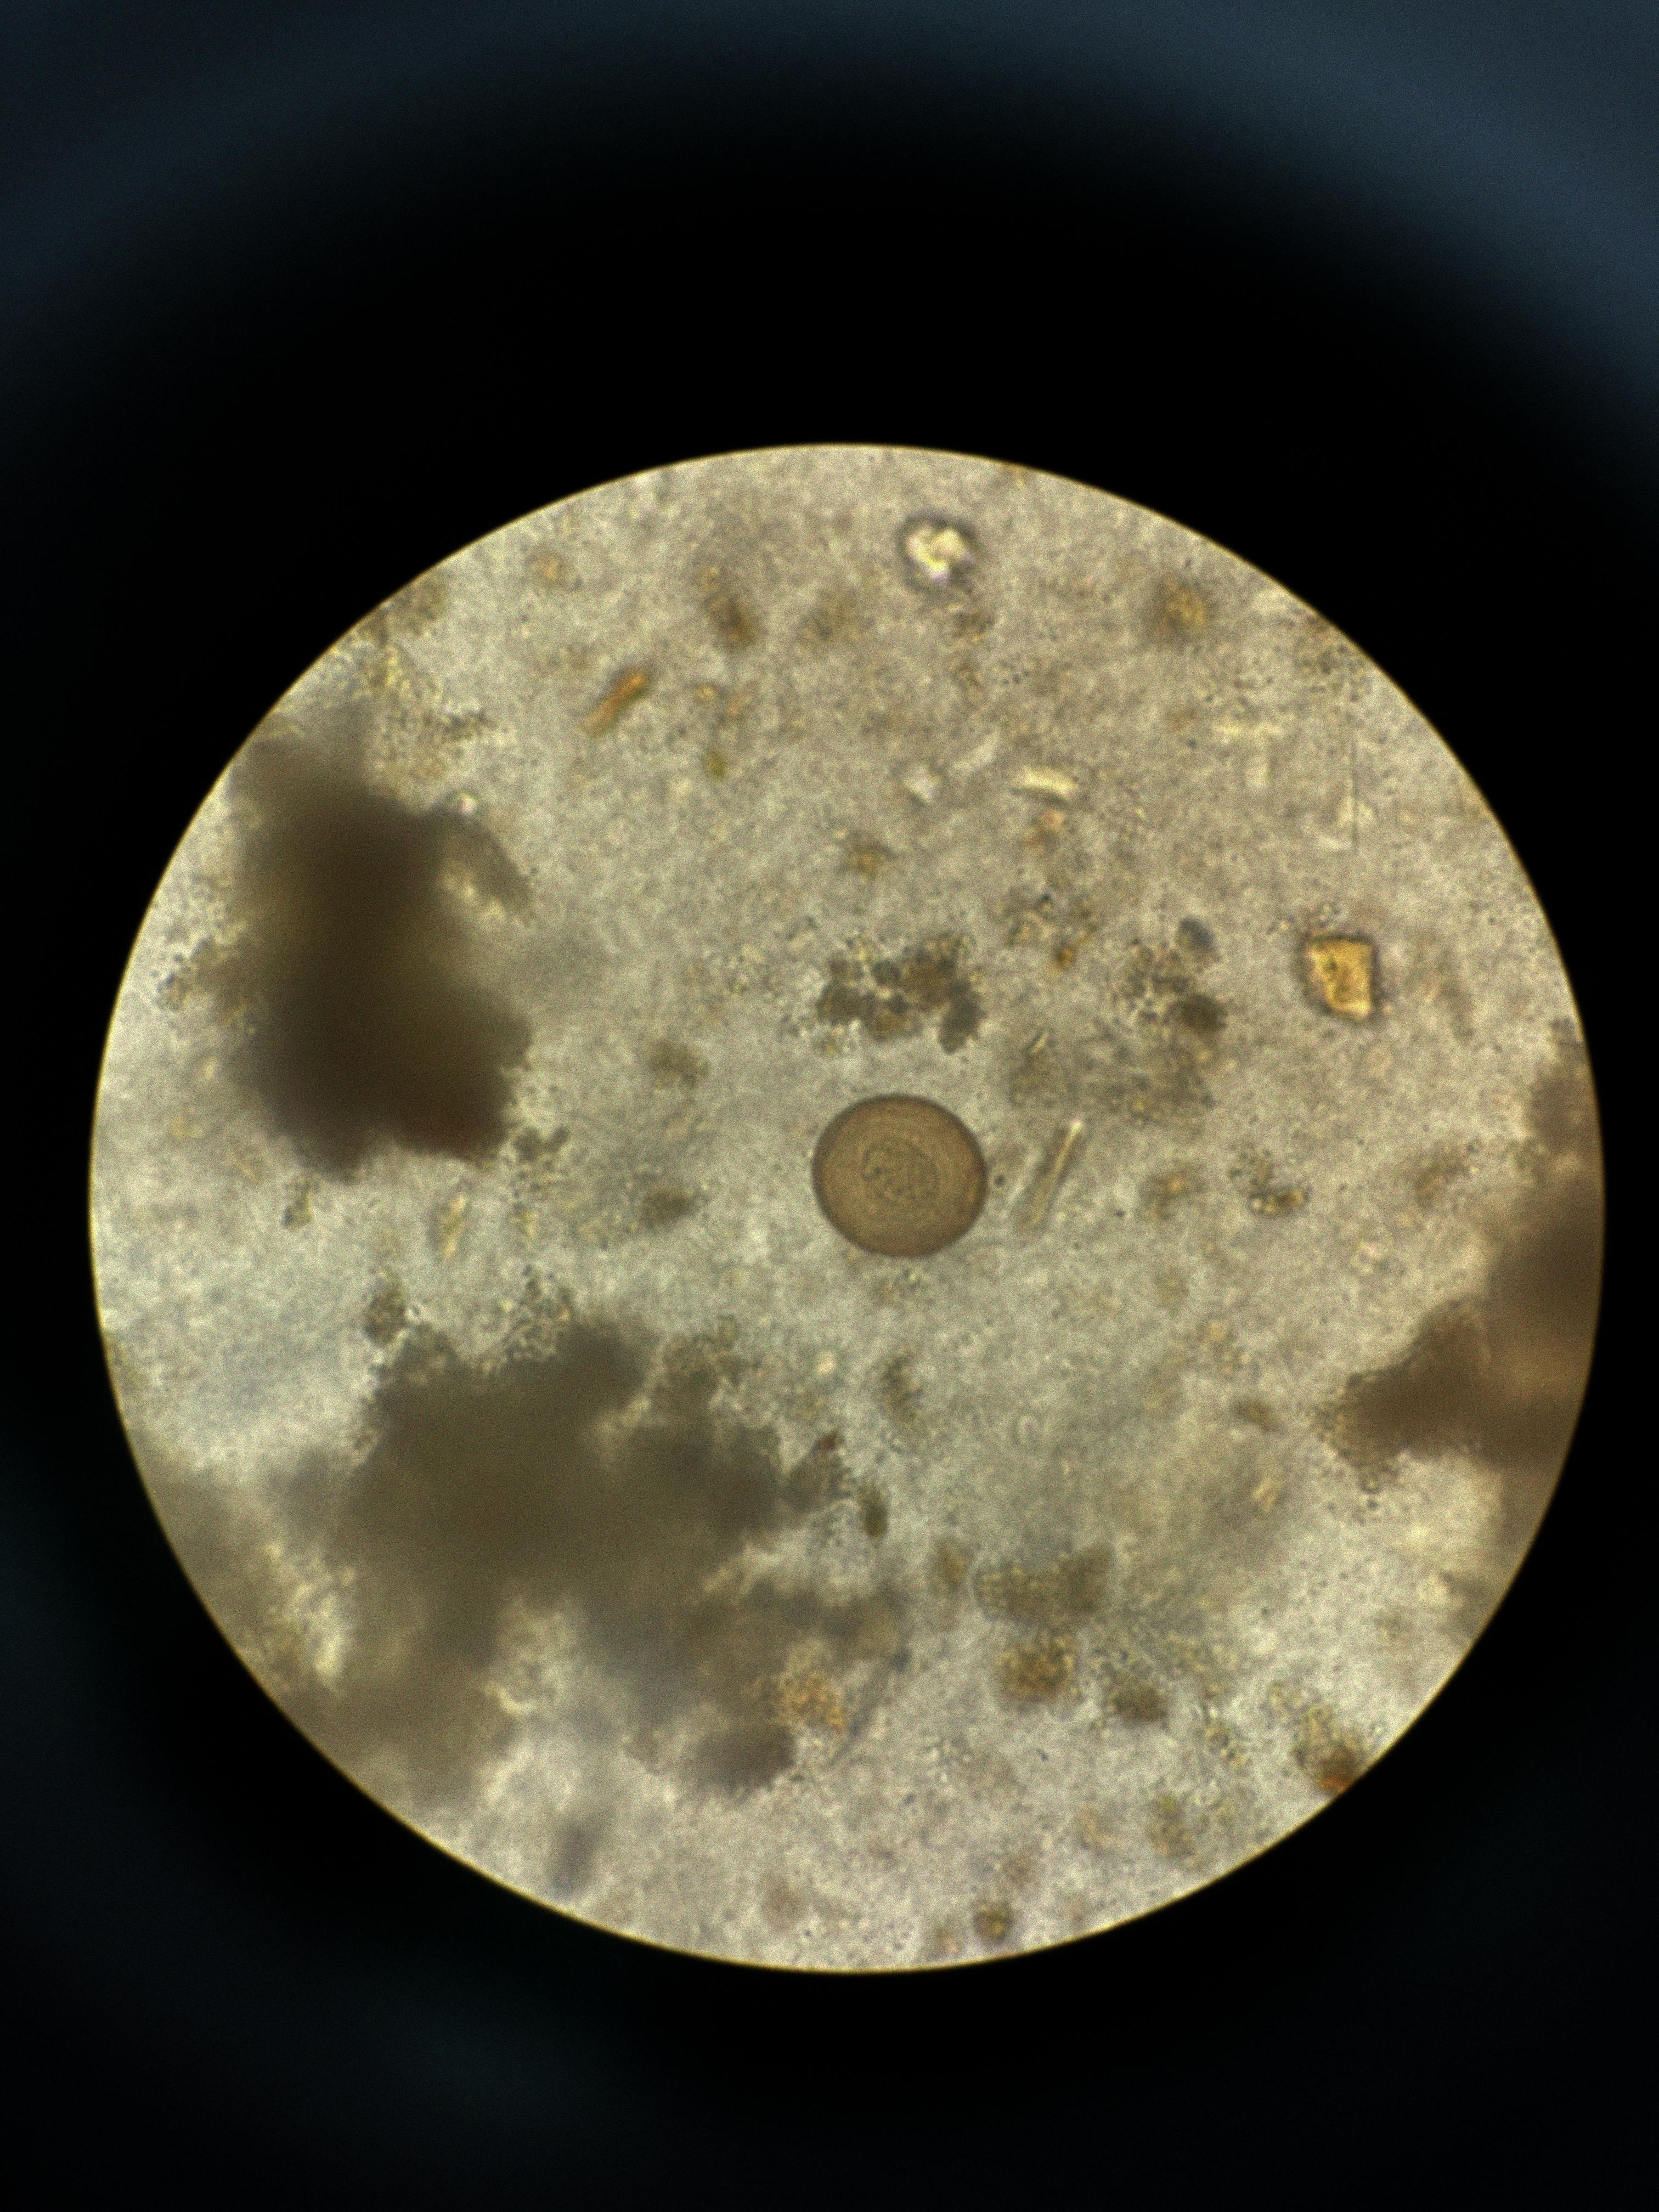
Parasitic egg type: Hymenolepis diminuta